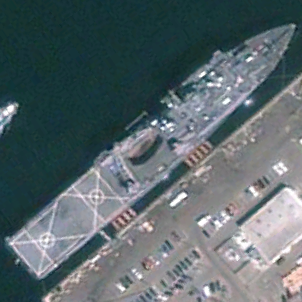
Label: combat